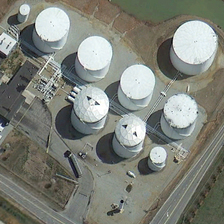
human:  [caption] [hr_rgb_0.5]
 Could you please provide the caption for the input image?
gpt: these large storage tanks are linked with pipes sitting by the bank of the river .

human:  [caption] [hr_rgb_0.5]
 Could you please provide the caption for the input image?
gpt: the storage tanks are built between a turning of a road and a pond .

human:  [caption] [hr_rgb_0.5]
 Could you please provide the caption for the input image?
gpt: the storage tanks are built between a turning of a road and a pond .

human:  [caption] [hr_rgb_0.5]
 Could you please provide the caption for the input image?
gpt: the biggest white columnar is next to a line of white columnar tanks close to two silvery columnar tanks .

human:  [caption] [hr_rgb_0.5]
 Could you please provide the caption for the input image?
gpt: nine white storage tanks in different sizes are near a pond and a road .